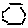
Label: hexagon